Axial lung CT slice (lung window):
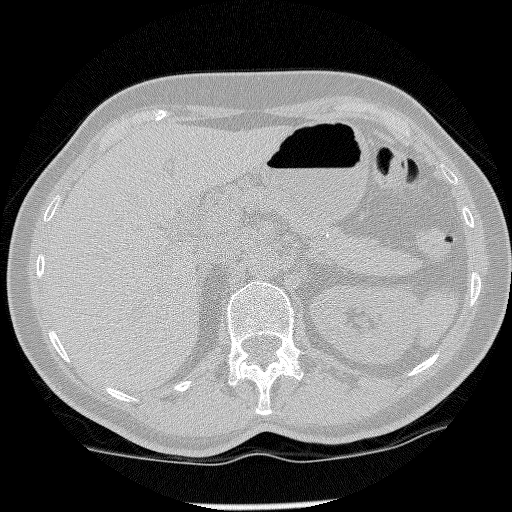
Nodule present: no